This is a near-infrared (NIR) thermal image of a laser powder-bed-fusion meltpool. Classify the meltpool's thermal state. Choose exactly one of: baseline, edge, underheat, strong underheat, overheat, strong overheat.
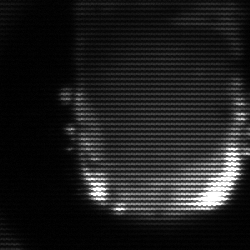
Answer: baseline